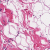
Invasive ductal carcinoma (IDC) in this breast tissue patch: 0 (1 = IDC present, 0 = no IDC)